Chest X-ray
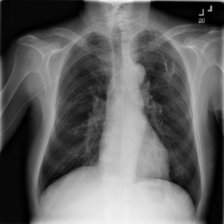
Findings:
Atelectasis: negative
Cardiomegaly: negative
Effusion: negative
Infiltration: negative
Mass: negative
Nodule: negative
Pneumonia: negative
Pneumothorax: negative
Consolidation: negative
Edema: negative
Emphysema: negative
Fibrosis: negative
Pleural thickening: negative
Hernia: negative